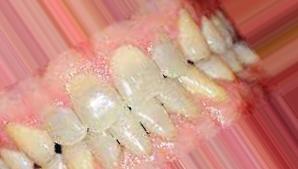
Condition: Tooth Discoloration